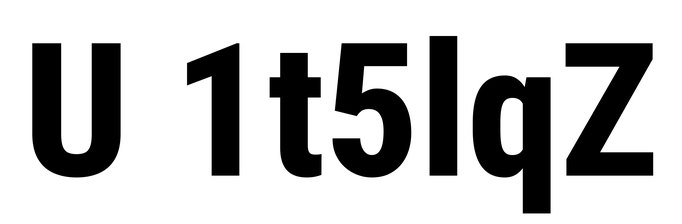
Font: Roboto_Condensed_ExtraBold